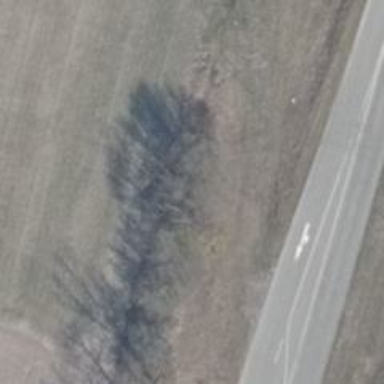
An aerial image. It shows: Row of deciduous broadleaved trees.